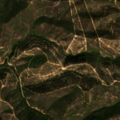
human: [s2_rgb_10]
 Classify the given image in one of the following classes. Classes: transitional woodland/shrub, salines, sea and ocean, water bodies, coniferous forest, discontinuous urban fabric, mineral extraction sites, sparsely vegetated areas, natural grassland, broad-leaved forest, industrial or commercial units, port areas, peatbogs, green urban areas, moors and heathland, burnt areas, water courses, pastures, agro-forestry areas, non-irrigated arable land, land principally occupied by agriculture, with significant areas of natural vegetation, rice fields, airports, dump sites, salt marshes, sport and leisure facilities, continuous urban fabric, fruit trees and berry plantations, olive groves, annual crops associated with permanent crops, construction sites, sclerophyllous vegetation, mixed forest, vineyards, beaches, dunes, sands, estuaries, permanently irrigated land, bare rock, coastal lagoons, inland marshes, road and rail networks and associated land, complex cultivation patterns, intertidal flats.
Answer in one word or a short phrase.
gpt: broad-leaved forest, sclerophyllous vegetation, transitional woodland/shrub